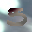
Label: 5